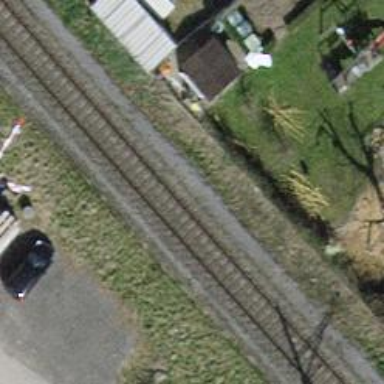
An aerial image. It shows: Single-track railway with electrified contact lines.